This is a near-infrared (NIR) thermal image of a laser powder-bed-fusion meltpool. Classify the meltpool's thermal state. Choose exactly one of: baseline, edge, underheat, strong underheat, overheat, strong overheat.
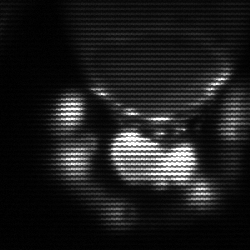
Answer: edge